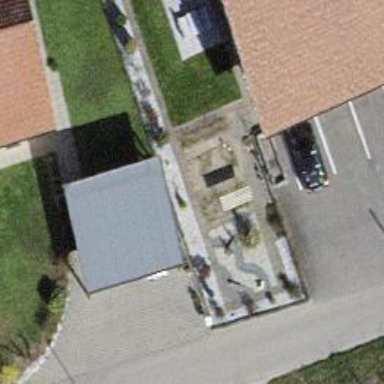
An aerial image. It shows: Fountain.